Question: I had Joomla 1.5.23 running with virtuemart 1.1.9 and I have installed <URL>
So now I have 2.5.14 with virtuemart 2.0.22c but then you need to move the products (and categories and orders)
So I followed this guide: <URL> which seems awesome. I have copied product images to a folder. enabled database update tools and in the migrationpanel let it migrate everything including the fly pages.
and then.... there was this error:

So there are still no products migrated, categories and products. So how should I migrate? I have joomla 1.5 and virtuemart1 running and in the jupgrade folder is the 2.5 with 2vm running.
ps. running php 5.3.18
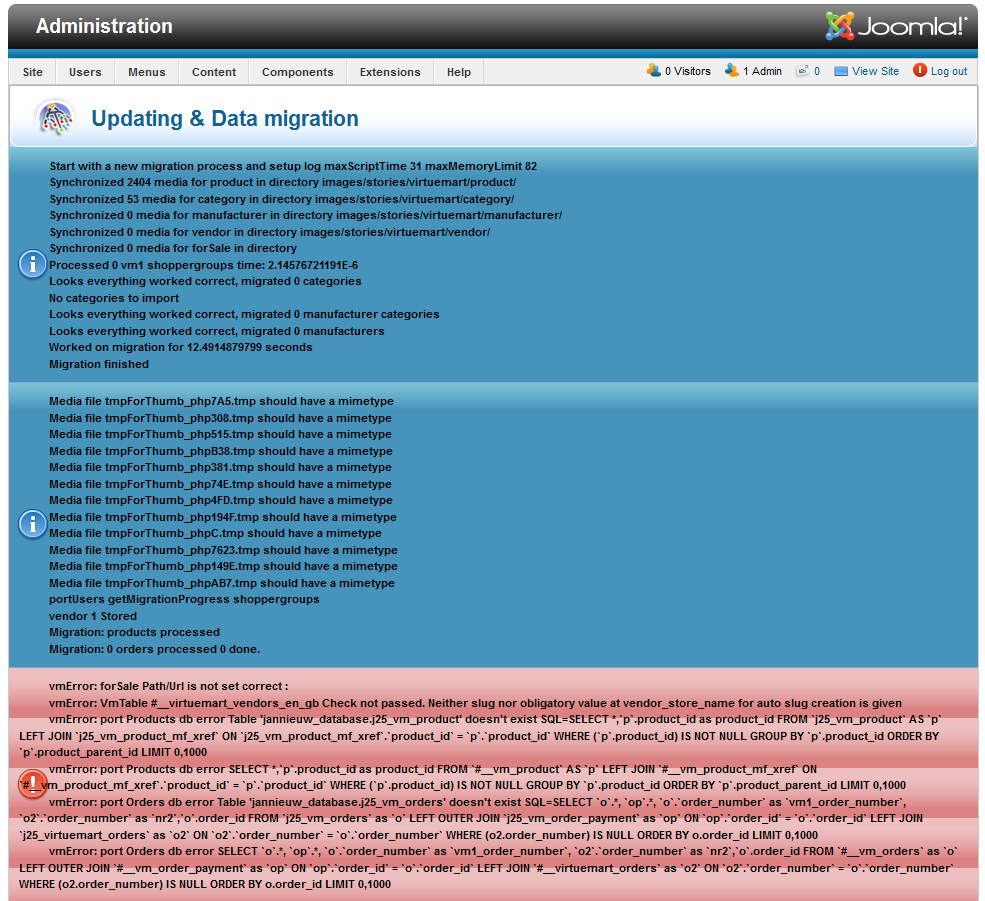
Answer: You're probably going to have to start over. You should migrate VM first, then Joomla.
Everything you need is here - <URL>